Question: I have numbers in a column and I am trying to check if there are equalising '+' and '-' values, using both direct match (ie. '+10' to '-10') or indirect (ie. '+10' equalling two '-5' values)
It should always check for direct matches first before going for an indirect match.
---

In the above example the '5' and '-5' are matched and then no other 1-1 matches are found so we try again using indirect matches and this time '10' is matched to '-6' and '-4'. '3' matches with nothing and so isn't set to true.
---
'''
ColA ColB
20 True
10 True
-20 True
-5 True
2
-5 True
'''
Here the '20' matches '-20' and then after no further 1-1 matches are found we use indirect matching to get '10' matching to '-5' and '-5'. The only number left is '2' and it has nothing to match with and so isn't set to true.
---
Can I get the VBA code to work similarly on thousands of records for both direct and indirect.
The code below works for exact matches of + and - values but not indirect matches:
'''
Sub test()
Dim i As Integer
lastrow = Sheet1.Range("A" & Rows.Count).End(xlUp).Row
For i = 2 To lastrow
'49407
If Sheet1.Range("A" & i).Interior.Color = <PHONE> Then
matchedvalue = Sheet1.Range("A" & i).Value
If Left(matchedvalue, 1) = "-" Then
matchedvalue = Replace(matchedvalue, "-", "")
Else
matchedvalue = "-" & matchedvalue
End If
For K = i + 1 To lastrow
If Sheet1.Range("A" & K).Interior.Color = <PHONE> Then
If Sheet1.Range("A" & K).Value = CLng(matchedvalue) Then
Sheet1.Range("A" & i).Interior.Color = 49407
Sheet1.Range("B" & i).Value = "True"
Sheet1.Range("A" & K).Interior.Color = 49407
Sheet1.Range("B" & K).Value = "True"
Exit For
End If
End If
Next K
End If
Next i
End Sub
'''
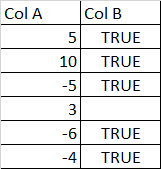
Answer: Here's a solution that will find where 1 cell matches against 1 or 2 other cells. If you need more than 2, you could nest maybe 1 more test but beyond that I'd be wanting to look at a form of recursive testing - or a SQL solution as I mentioned in my comment.
You'll notice I don't read each cell individually. This is notoriously slow, especially beyond row 1000-ish. Instead, I read the values into an array and test there. Once finished, I write the result back to the sheet. I tested this on 5000 whole numbers ranging from -500 to +500 and time taken was reduced by around 95%.
I've commented the code so you should be able to follow what I've done. Rather than colour the cells, I've used column B to decide if a cell has been used already. If you really need the colours, perhaps add conditional formatting after the 'paste'.
'''
Sub test()
Dim i As Long
Dim vls As Variant
'find last populated cell in column A
lastrow = Sheet1.Range("A" & Sheet1.Rows.Count).End(xlUp).Row
'copy columns A:B down to lastrow into array called VLS
vls = Sheet1.Range("A1:B" & lastrow).Value
'start reading from top of array (ignoring header)
For i = 2 To lastrow
'if value is unused so far
If vls(i, 2) <> "True" Then
'copy value to test1
test1 = vls(i, 1)
'start 2nd loop, starting below value found in test1
For k = i + 1 To lastrow
'if this value is unused so far
If vls(k, 2) <> "True" Then
'copy this (2nd) value to test2
test2 = vls(k, 1)
'do test1 and test2 add up to zero?
If test2 + test1 = 0 Then
'if yes, mark them as used
vls(i, 2) = "True"
vls(k, 2) = "True"
'and then quit this loop
Exit For
'otherwise
Else
'start a 3rd loop
For m = k + 1 To lastrow
'if this 3rd value is unused then..
If vls(m, 2) <> "True" Then
'do test1 and test2 and test3 add up to zero?
If vls(m, 1) + test1 + test2 = 0 Then
'if yes, mark them as used
vls(i, 2) = "True"
vls(k, 2) = "True"
vls(m, 2) = "True"
'set k to end to cause this and outer loop to quit
k = lastrow
'and then quit the loop
Exit For
End If
End If
Next m
End If
End If
Next k
End If
Next i
'paste the values within VLS back to the sheet.
Range("A1:B" & lastrow).Value = vls
End Sub
'''
As a final note, if your cells are not whole numbers, consider adding some rounding to the 'If test2 + test1 = 0 Then' etc. to allow found decimal errors.